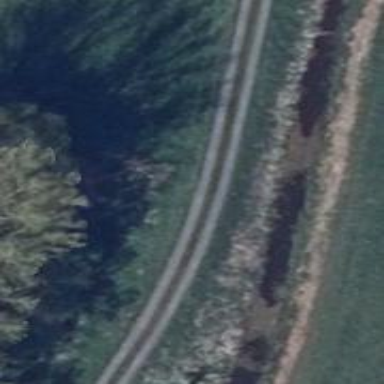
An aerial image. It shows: Track road with grade1 tracktype. The road has concrete lanes.